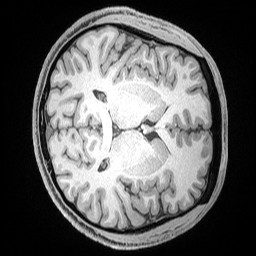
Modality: T1w
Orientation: axial
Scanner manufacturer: siemens
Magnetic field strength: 3 T
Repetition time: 2.53 s
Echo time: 0.00169 s